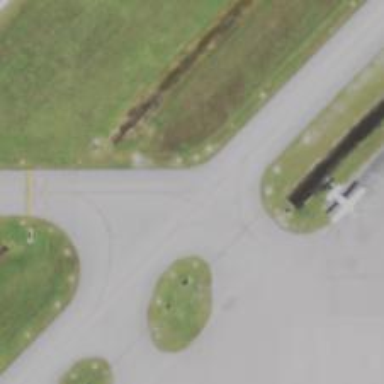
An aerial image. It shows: Image of taxiway at airport.